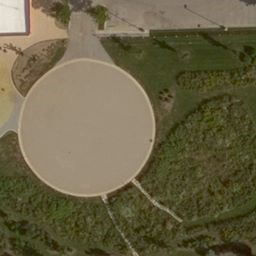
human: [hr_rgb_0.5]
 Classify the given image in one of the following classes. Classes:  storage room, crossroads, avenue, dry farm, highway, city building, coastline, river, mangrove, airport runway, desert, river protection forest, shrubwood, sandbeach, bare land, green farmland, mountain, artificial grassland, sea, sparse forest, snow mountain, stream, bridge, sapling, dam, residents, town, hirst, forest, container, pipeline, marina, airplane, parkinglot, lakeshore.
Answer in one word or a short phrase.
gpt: artificial grassland